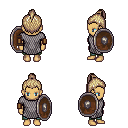
a pixel art fantasy rpg character, female body template, human, tanned skin, chain mail, teal pants, white blonde short topknot hairstyle, leather bracers, shield, four views (front, back, left, right), 2x2 character sprite sheet, small pixel art, hard edges, no anti-aliasing